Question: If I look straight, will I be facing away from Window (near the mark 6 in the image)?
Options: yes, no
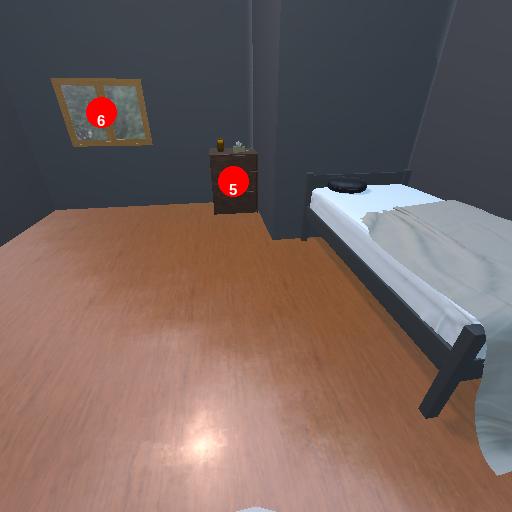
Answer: yes